Aerial crown-view tile of a tropical tree (Barro Colorado Island, Panama), acquired 20250616:
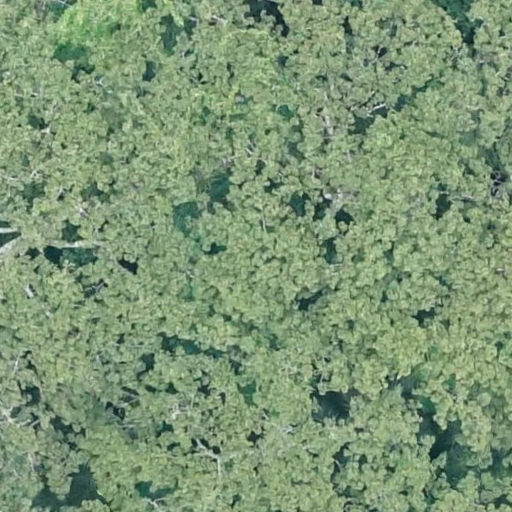
Species: Ceiba pentandra
GBIF accepted scientific name: Ceiba pentandra
Crown area: 945.186 m²